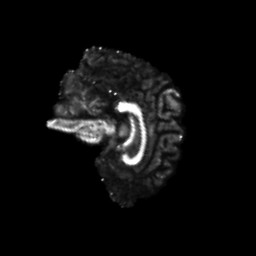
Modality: FA
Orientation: sagittal
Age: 30
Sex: female
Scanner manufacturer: siemens
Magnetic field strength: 3 T
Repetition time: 8.6 s
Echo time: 0.095 s